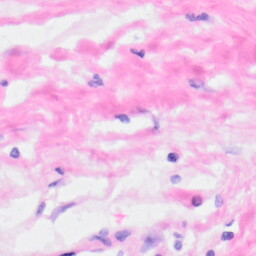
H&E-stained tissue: Kidney